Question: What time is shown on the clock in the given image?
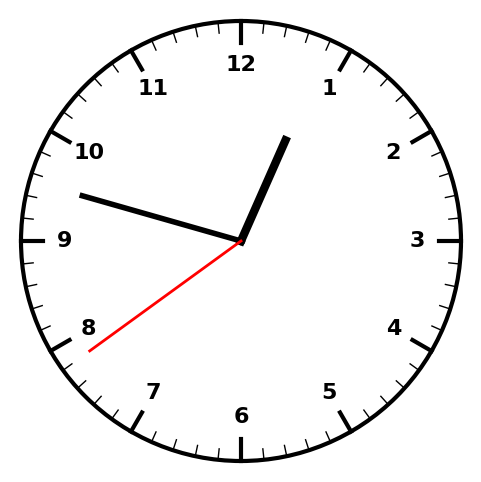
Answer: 12:47:39